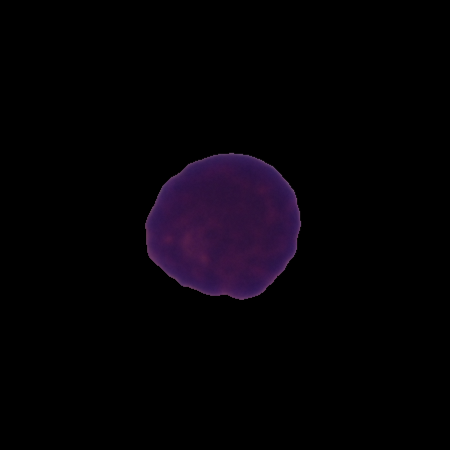
Label: healthy